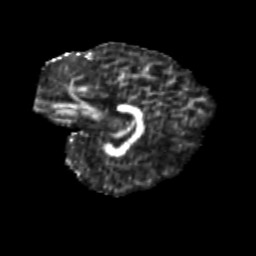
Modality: FA
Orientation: sagittal
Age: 10
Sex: male
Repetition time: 9.4 s
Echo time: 0.089 s